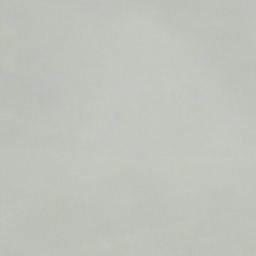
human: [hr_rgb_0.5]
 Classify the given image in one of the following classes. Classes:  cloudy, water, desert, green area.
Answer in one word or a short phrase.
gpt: cloudy